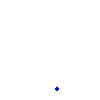
Particle: kaon